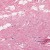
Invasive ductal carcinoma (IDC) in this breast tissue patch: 0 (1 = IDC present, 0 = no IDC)